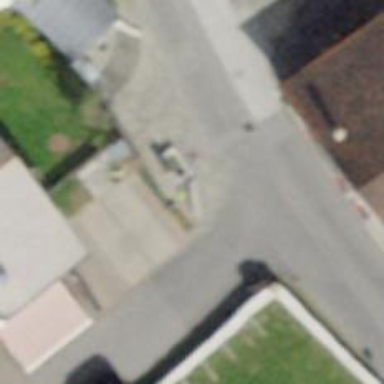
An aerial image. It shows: Bench for seating.